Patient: sex M, age 46
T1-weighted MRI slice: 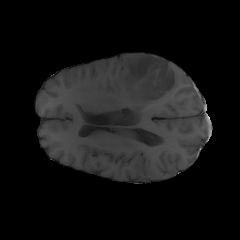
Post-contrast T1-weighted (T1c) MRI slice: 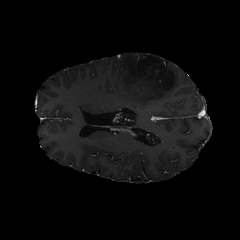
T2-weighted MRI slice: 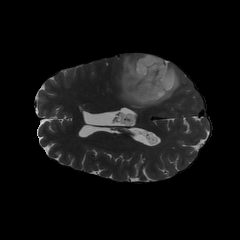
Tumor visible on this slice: yes
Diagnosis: Astrocytoma, IDH-mutant
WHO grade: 3